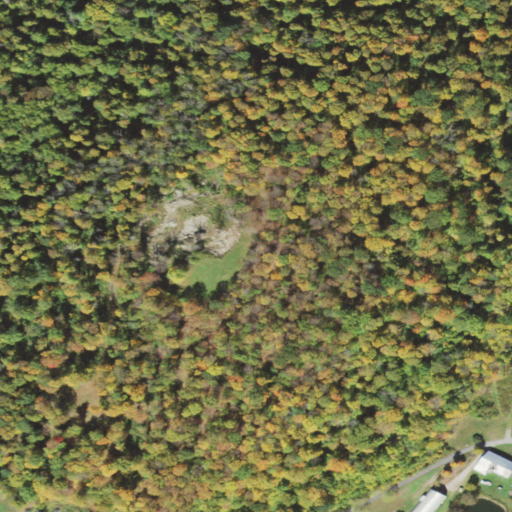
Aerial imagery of mountain in Pennsylvania named Round Hill containing deciduous forest, mixed forest, pasture, and low intensity development